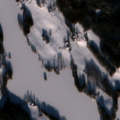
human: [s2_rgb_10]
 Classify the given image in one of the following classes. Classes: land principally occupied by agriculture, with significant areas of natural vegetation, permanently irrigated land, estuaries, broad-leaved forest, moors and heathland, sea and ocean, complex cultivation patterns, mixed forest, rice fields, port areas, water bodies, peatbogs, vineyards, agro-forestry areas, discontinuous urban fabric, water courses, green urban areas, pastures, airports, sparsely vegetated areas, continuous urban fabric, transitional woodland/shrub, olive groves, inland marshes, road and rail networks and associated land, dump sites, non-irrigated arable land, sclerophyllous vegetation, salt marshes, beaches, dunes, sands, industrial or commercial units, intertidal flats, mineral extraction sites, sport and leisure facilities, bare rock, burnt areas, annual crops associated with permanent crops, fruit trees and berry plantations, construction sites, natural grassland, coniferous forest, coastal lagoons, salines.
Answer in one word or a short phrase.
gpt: land principally occupied by agriculture, with significant areas of natural vegetation, coniferous forest, water bodies